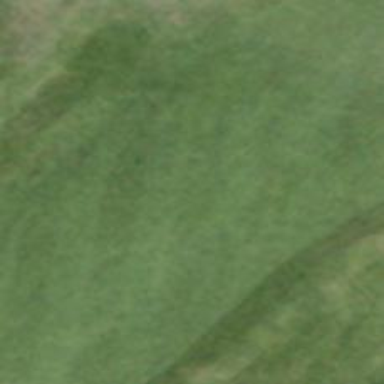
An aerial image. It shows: Grassy area designated as golf fairway.